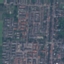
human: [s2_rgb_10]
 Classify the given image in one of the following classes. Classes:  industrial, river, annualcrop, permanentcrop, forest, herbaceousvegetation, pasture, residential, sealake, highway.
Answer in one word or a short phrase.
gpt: Residential